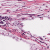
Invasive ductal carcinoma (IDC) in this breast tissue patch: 1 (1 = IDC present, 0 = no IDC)